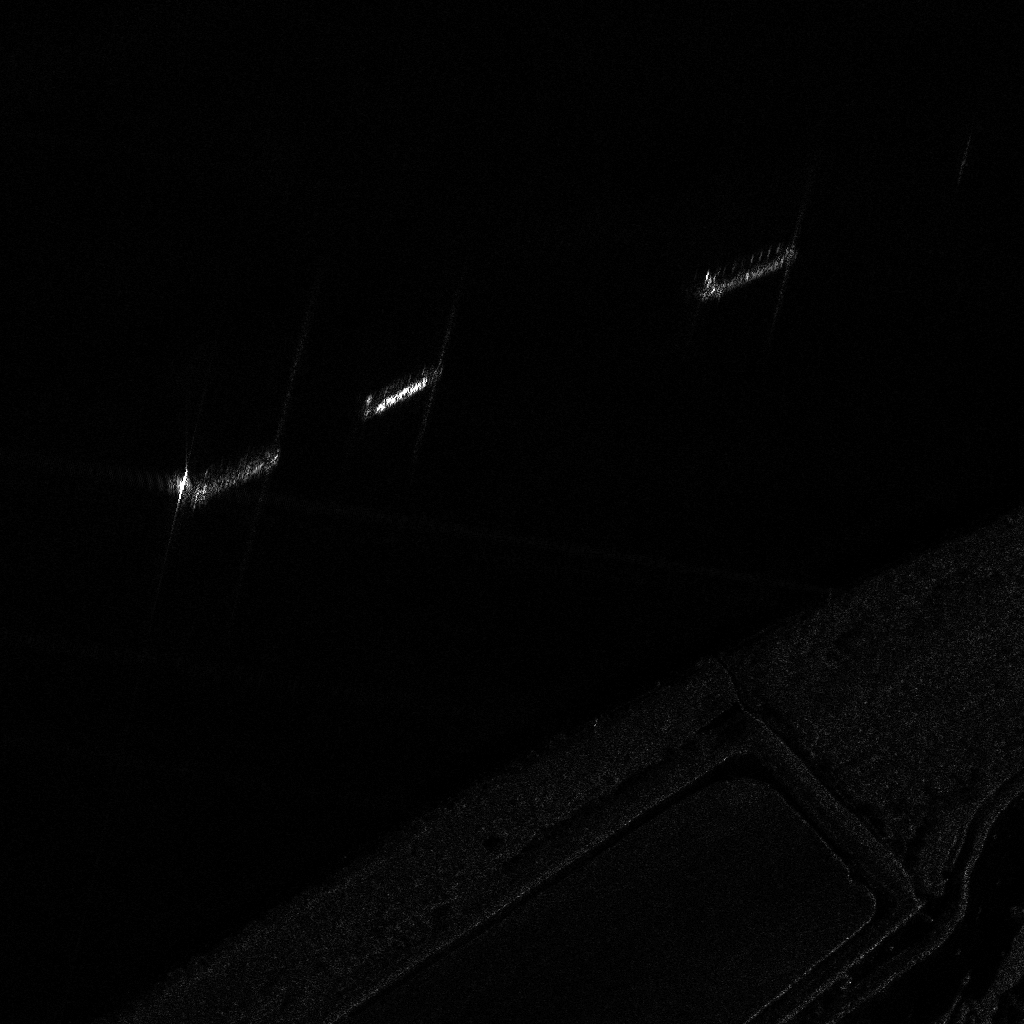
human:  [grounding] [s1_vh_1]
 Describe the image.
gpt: In the satellite image, there is  <ref>1 large dredger </ref> <box>[[36, 33, 40, 42, 56]]</box> located at center,  <ref>1 large dredger </ref> <box>[[70, 20, 74, 32, 56]]</box> located at top right,  <ref>1 large container </ref> <box>[[20, 40, 24, 51, 56]]</box> located at left.